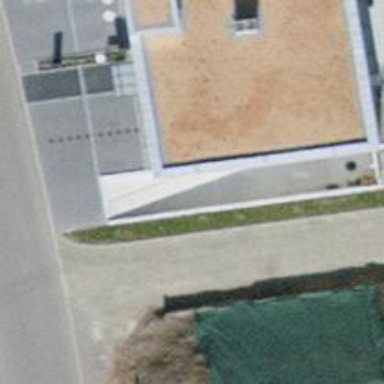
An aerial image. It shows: Flat-roofed commercial building.